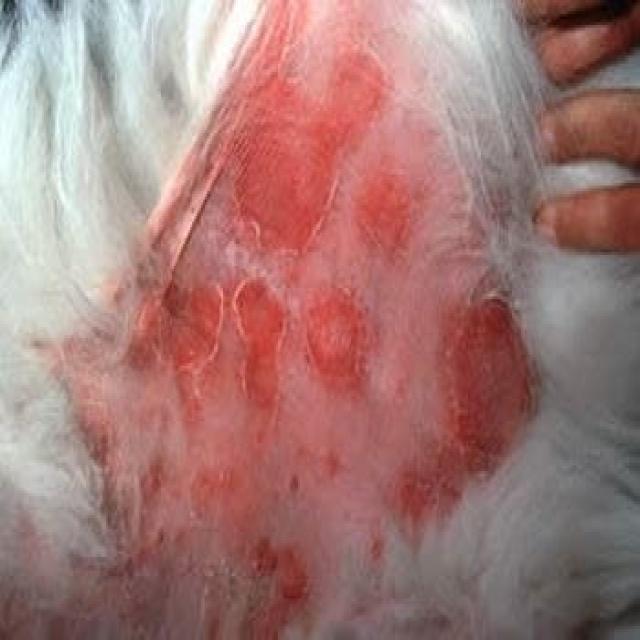
Canine dermatitis — inflammation of the skin presenting with erythema, pruritus, papules, and excoriation. May be allergic, contact, or atopic in origin.